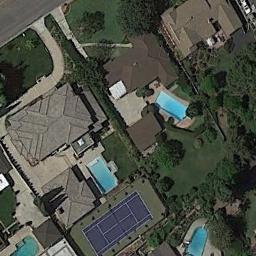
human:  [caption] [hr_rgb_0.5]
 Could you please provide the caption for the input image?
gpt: The tennis court is on the grass next to some buildings and trees .

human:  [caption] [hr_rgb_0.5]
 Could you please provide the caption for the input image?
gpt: The tennis court is on the right side of the road .

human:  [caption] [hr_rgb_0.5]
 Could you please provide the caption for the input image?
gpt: A tennis court and swimming pool are built in the middle of the residential area with trees in it .

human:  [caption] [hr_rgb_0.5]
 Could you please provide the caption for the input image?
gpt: Many buildings are beside the tennis courts .

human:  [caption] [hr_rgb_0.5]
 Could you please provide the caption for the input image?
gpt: There are some green trees and buildings near the tennis court .